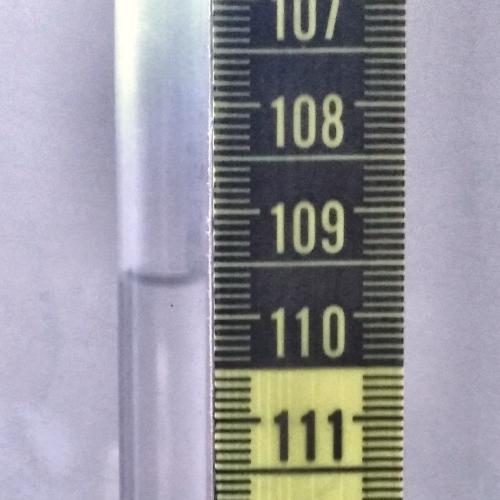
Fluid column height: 109.6 cm